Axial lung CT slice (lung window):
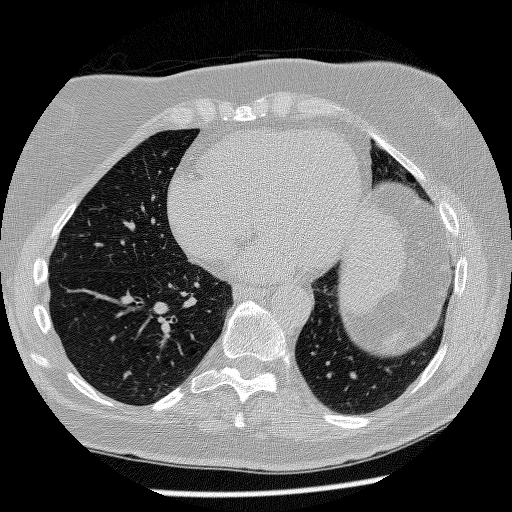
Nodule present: no